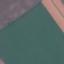
Land use / land cover: AnnualCrop